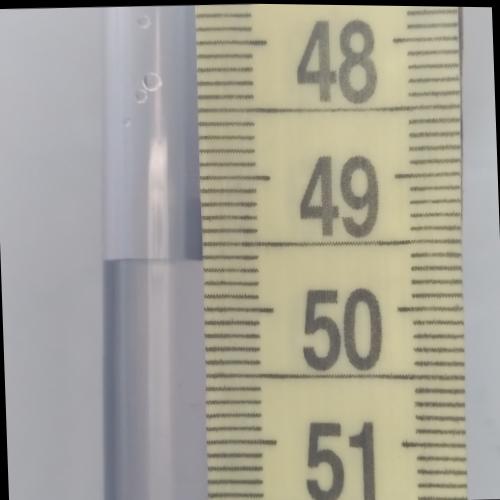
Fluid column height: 49.6 cm